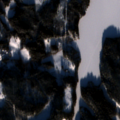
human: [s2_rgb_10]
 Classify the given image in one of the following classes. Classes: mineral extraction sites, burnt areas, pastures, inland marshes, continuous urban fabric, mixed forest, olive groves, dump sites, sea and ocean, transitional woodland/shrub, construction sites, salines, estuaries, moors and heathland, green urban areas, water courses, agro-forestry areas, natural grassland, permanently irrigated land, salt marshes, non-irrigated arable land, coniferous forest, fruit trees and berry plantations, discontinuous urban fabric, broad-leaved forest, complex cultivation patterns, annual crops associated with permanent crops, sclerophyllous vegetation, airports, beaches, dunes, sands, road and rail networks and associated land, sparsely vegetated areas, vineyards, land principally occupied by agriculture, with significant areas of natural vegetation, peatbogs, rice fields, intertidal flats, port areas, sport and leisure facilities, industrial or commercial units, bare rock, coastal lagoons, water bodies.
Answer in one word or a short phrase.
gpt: land principally occupied by agriculture, with significant areas of natural vegetation, coniferous forest, water bodies